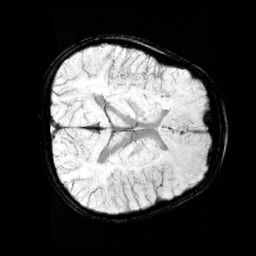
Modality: minIP
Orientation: axial
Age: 10
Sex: male
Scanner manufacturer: siemens
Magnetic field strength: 3 T
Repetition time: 0.027 s
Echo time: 0.02 s